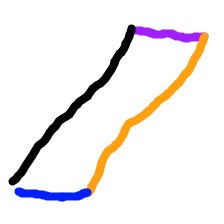
Shape: parallelogram